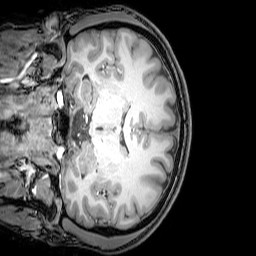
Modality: T1w
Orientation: coronal
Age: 24
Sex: male
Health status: healthy
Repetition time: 0.081 s
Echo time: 0.037 s